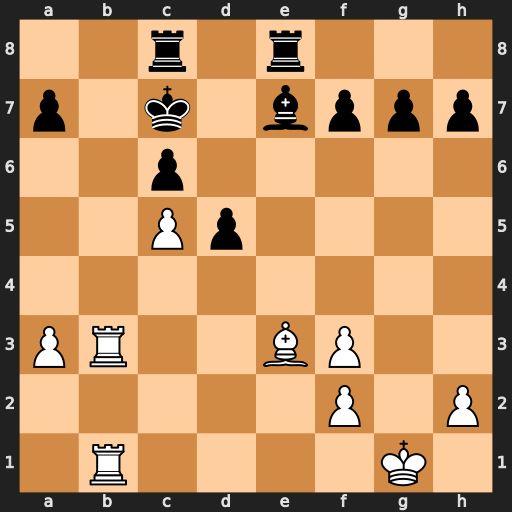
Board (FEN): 2r1r3/p1k1bppp/2p5/2Pp4/8/PR2BP2/5P1P/1R4K1
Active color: w
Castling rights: -
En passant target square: -
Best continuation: Rb7+ Kd8 Bd2 Bxc5 Ba5+ Bb6 R1xb6